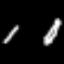
Label: pencil